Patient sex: M
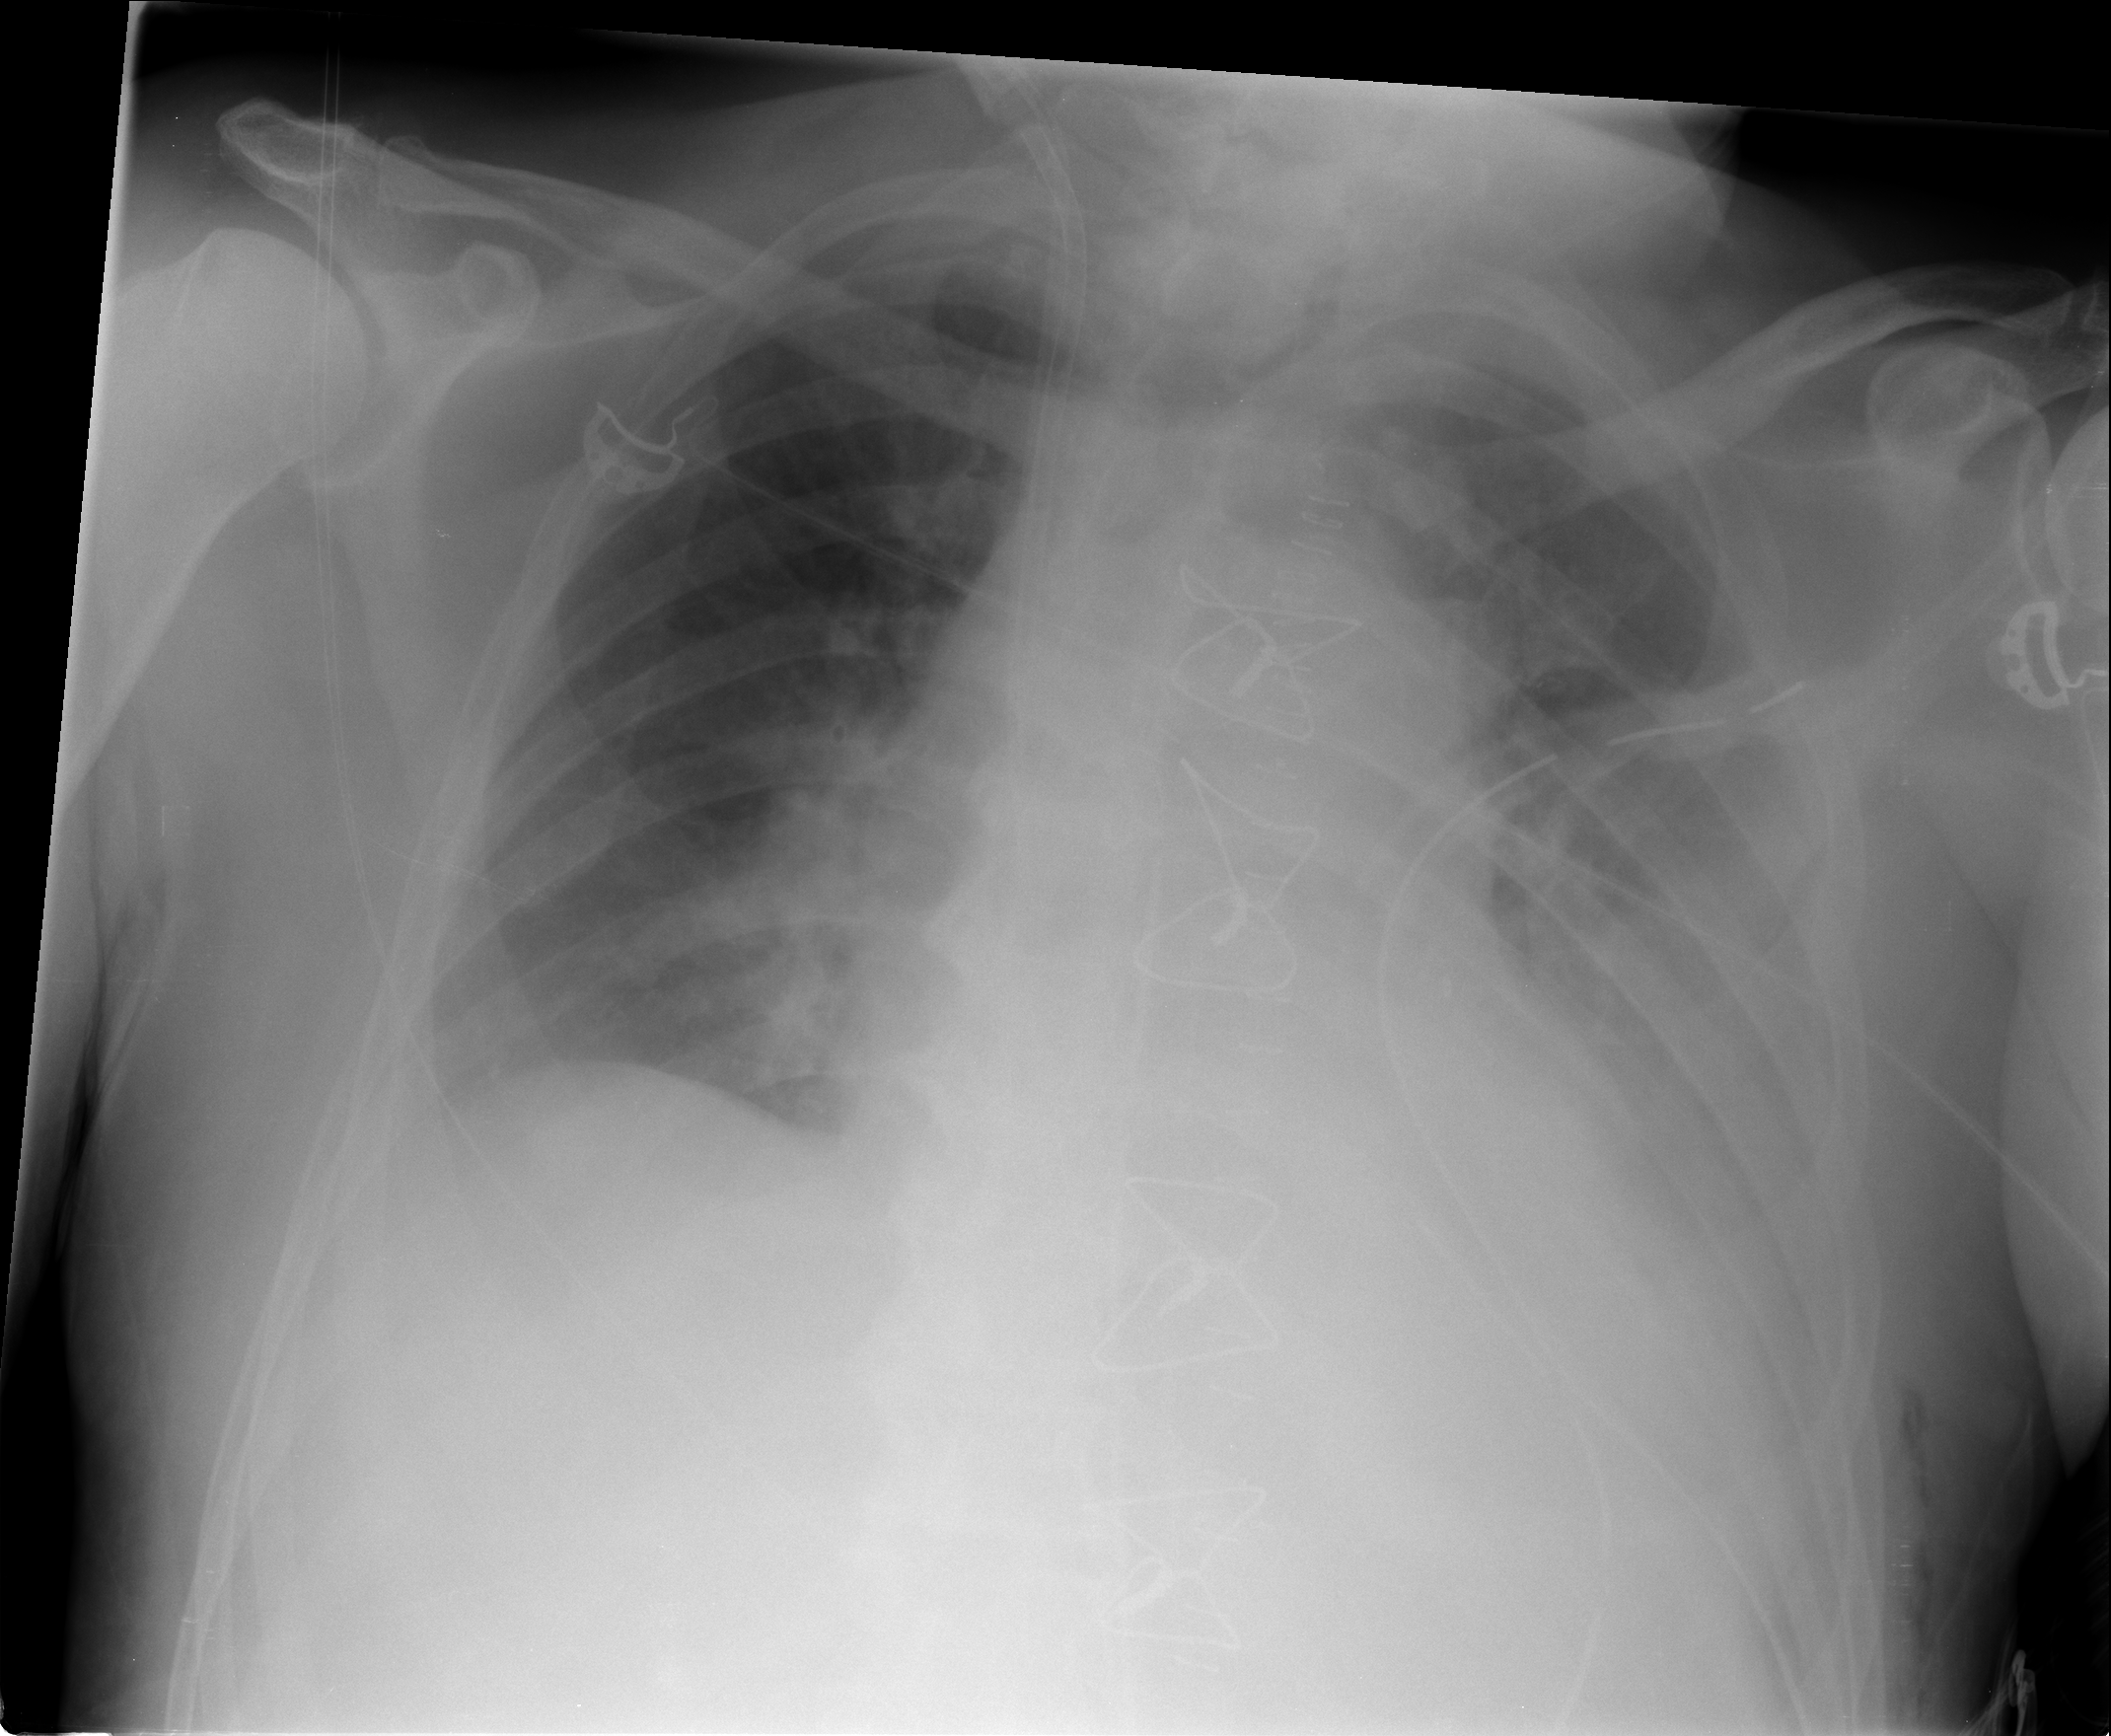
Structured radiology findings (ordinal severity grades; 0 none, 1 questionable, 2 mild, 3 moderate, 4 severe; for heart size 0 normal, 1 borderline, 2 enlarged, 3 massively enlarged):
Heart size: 0
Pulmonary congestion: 2
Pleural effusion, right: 1
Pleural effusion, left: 3
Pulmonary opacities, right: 0
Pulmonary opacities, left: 0
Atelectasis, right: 2
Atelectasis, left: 3